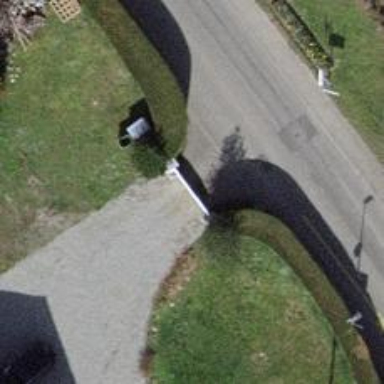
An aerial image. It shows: Gate.